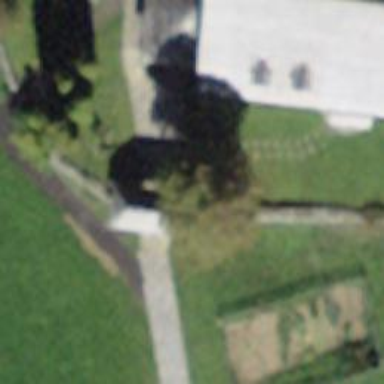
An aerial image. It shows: Gate.